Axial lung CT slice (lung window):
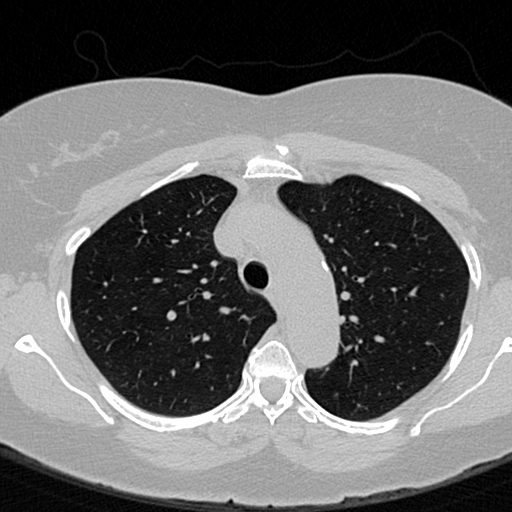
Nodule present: no